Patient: sex F, age 56
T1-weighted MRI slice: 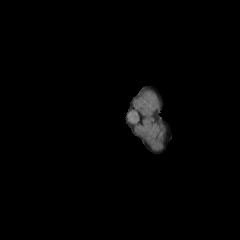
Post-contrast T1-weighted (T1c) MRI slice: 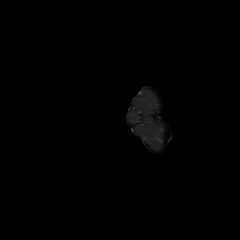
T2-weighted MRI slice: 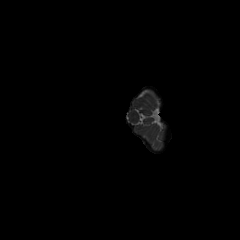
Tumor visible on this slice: no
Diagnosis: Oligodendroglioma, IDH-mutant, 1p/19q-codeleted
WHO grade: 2